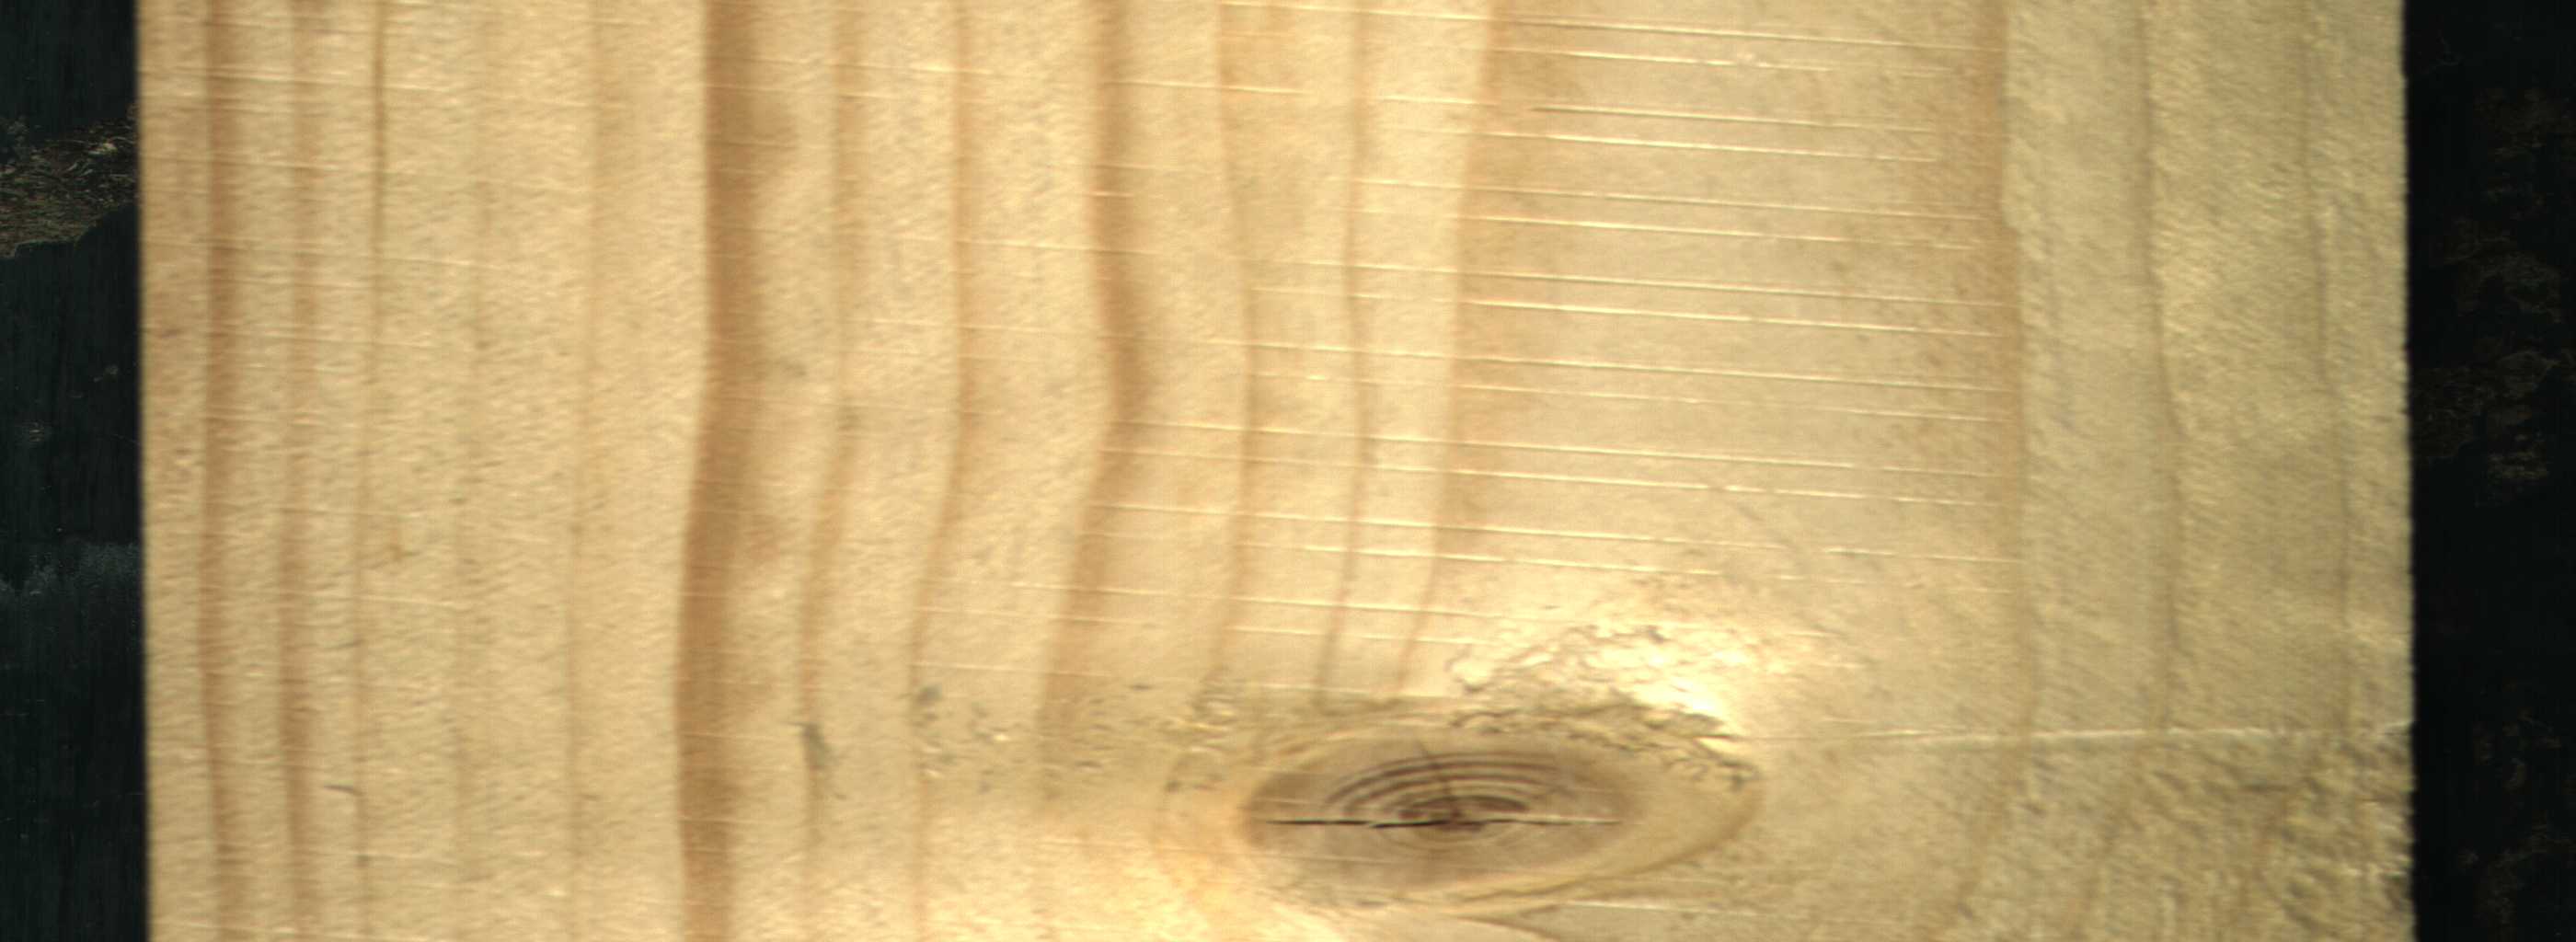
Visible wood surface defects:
Quartzity
knot_with_crack